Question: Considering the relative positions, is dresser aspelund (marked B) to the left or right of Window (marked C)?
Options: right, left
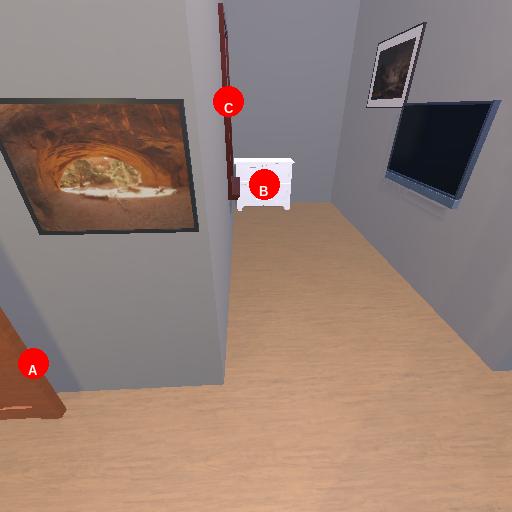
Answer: right